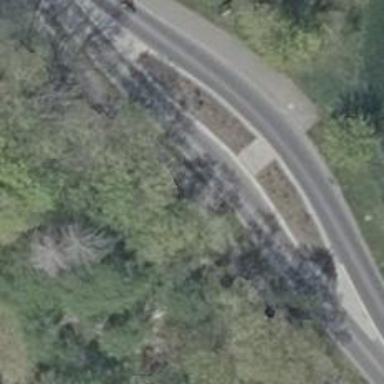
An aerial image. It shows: Asphalt path.